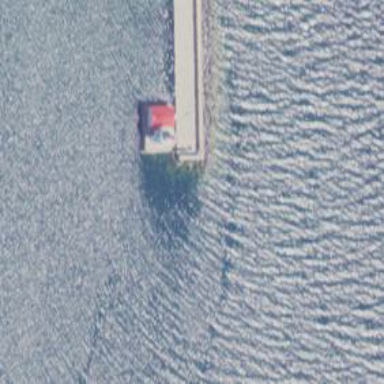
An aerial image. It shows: Lighthouse.